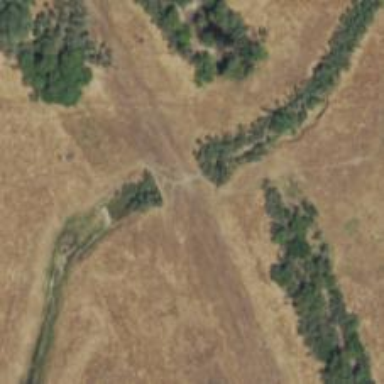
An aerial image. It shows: Abandoned railway.